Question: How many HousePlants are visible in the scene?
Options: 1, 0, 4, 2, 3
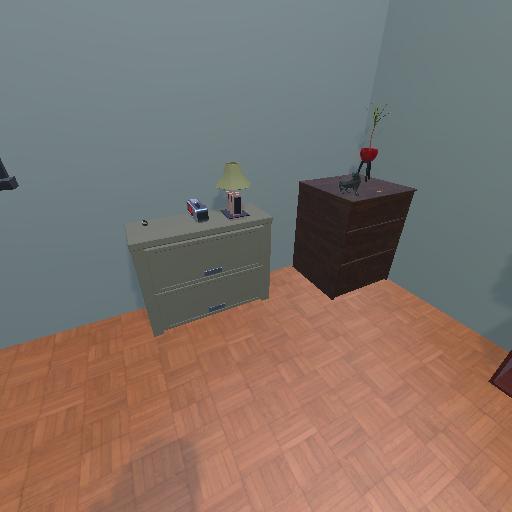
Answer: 1